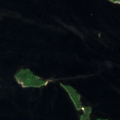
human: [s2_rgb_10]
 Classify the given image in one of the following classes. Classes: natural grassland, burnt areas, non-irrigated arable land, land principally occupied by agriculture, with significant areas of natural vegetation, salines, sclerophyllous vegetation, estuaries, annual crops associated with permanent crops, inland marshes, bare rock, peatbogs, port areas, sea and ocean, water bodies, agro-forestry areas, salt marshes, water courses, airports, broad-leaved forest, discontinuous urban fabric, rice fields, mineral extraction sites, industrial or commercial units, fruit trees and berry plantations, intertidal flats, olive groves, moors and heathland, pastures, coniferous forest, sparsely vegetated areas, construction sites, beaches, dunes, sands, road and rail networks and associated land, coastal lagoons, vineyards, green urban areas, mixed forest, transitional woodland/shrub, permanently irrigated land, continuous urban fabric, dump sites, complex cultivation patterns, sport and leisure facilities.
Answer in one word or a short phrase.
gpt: coniferous forest, water bodies